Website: bh-photo
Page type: account-selection
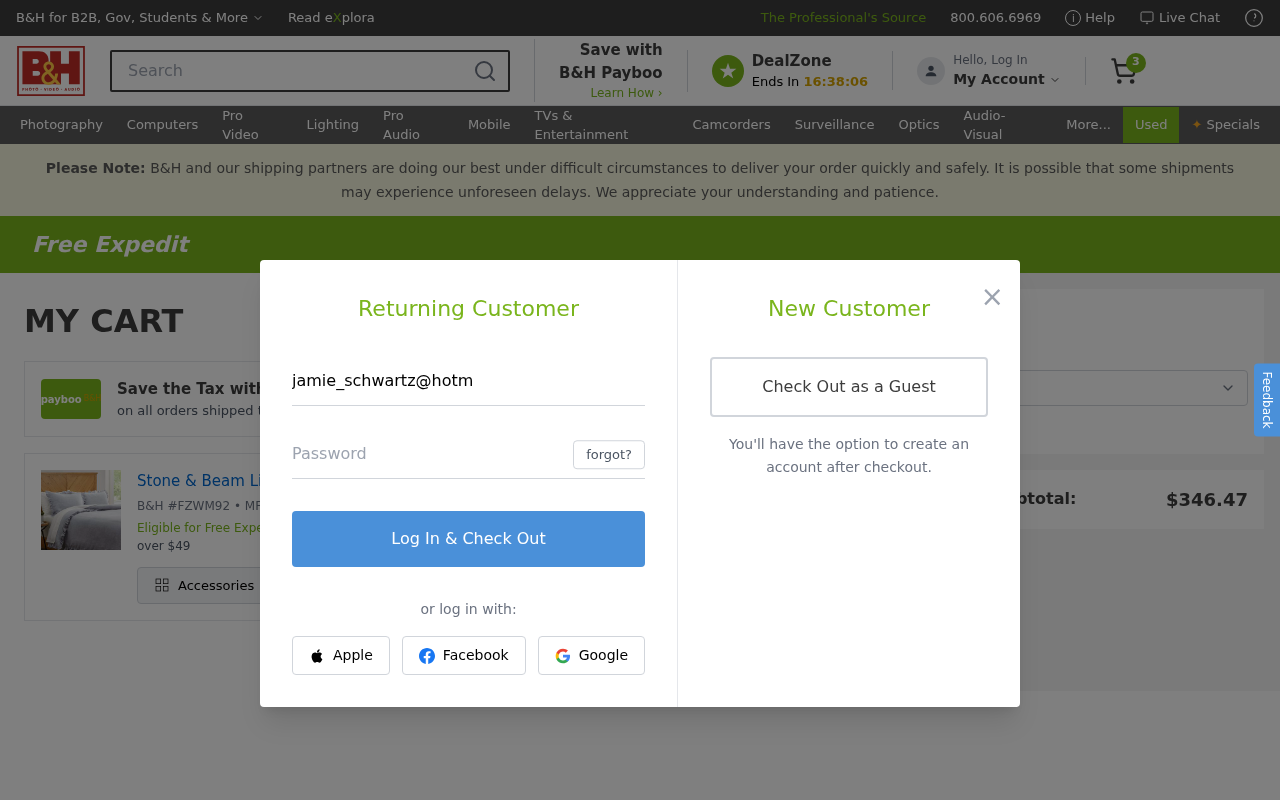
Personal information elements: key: PII_EMAIL
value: jamie_schwartz@hotmail.com
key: PII_POSTCODE
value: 57332
Product elements: key: PRODUCT1_NAME
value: Stone & Beam Linen Ruffle Duvet Set
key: PRODUCT1_QUANTITY
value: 3
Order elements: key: ORDER_NUM_ITEMS
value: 3
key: ORDER_SUBTOTAL
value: $346.47
Search elements: key: HEADER_SEARCH
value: Search
Other elements: key: BH_ITEM_NUMBER
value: FZWM92
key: MFR_NUMBER
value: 86993G